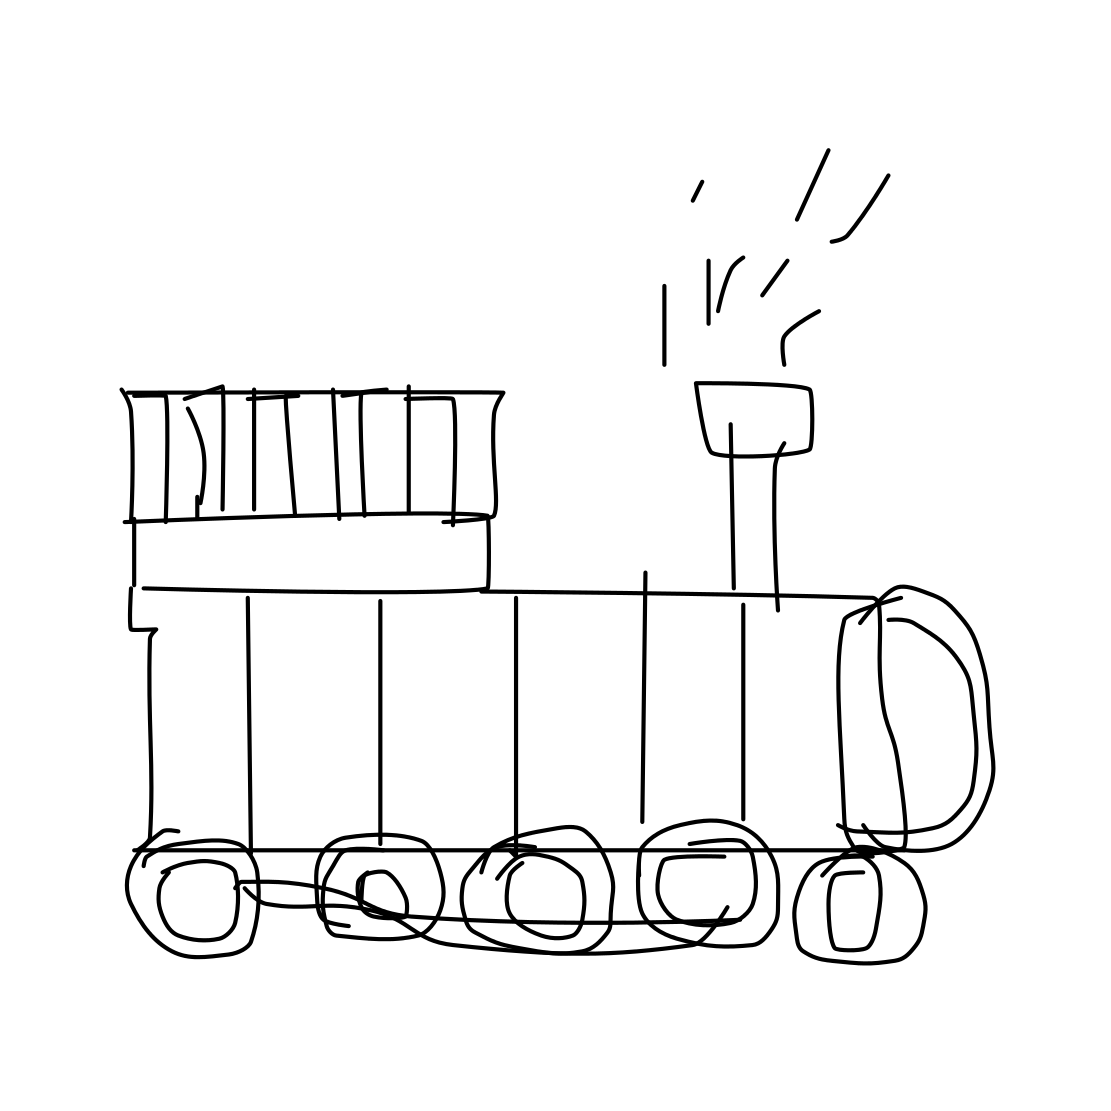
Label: train